Field crop: tomato
Growth stage: 1
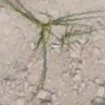
Species: cyperus